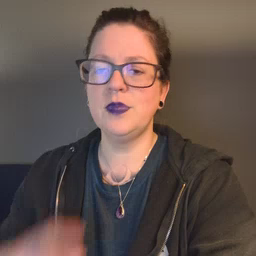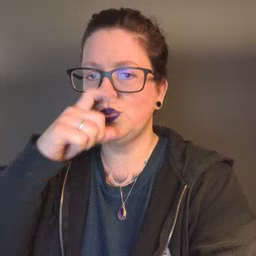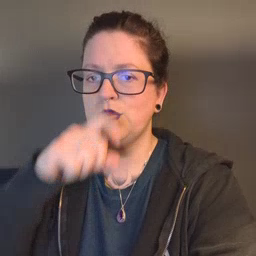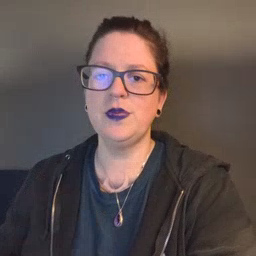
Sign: doll